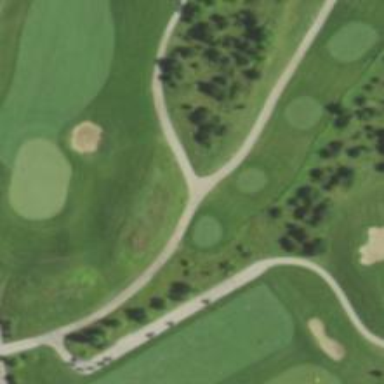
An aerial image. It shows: Service road designated as golf cart path.